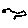
Label: bird